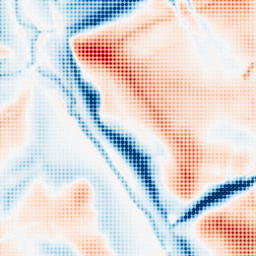
Category: multiscale
Decomposition family: dog_multiscale
Decomposition parameters: sigma_ratio: 2
n_scales: 4
base_sigma: 1
Upsampling method: sinc_blackman
Upsampling parameters: scale: 4
kernel_size: 4
Upsampling scale: 4